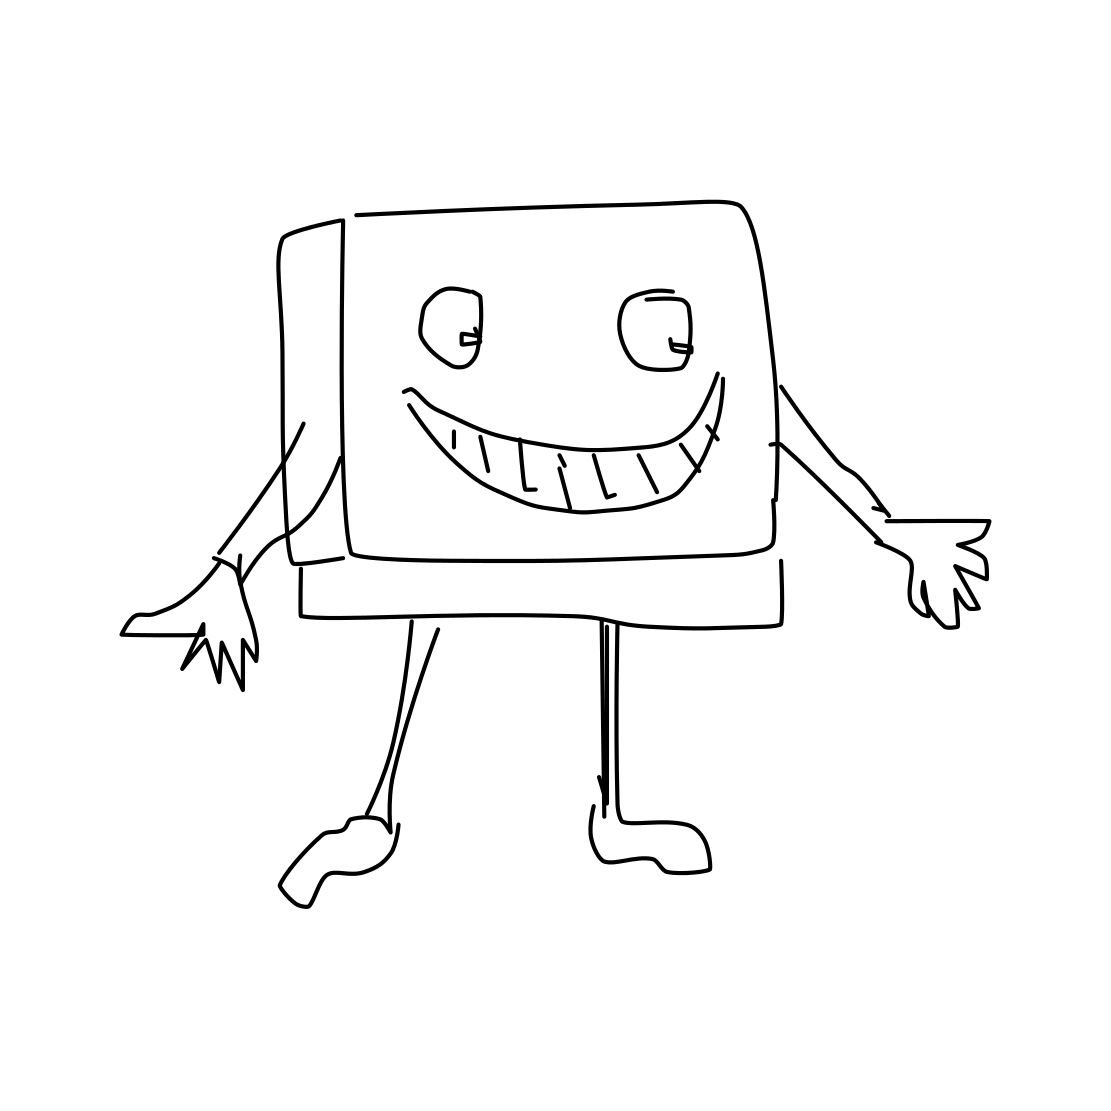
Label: sponge bob